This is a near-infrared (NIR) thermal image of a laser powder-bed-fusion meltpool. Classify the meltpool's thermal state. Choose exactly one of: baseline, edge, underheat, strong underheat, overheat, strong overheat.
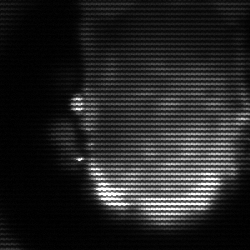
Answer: baseline